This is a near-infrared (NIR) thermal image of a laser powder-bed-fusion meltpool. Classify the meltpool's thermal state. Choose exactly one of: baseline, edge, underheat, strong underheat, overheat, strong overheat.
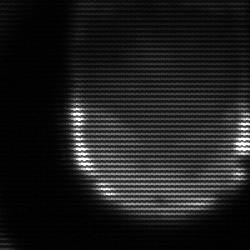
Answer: edge